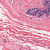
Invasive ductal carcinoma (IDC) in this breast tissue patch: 0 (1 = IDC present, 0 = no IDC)